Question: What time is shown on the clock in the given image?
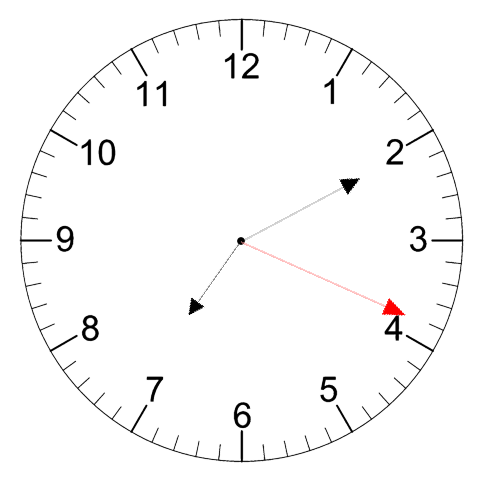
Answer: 07:10:19